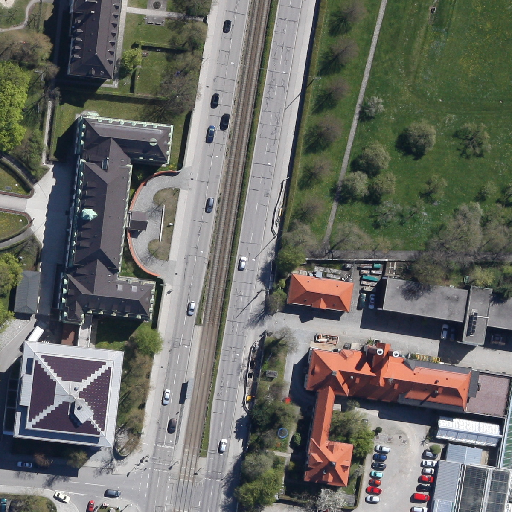
Referring expression: light-duty vehicle